Field crop: maize
Growth stage: 2
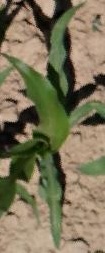
Species: maize